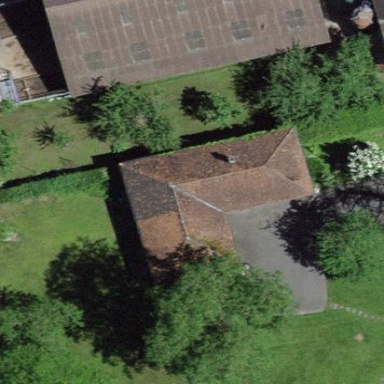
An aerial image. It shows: Garage.